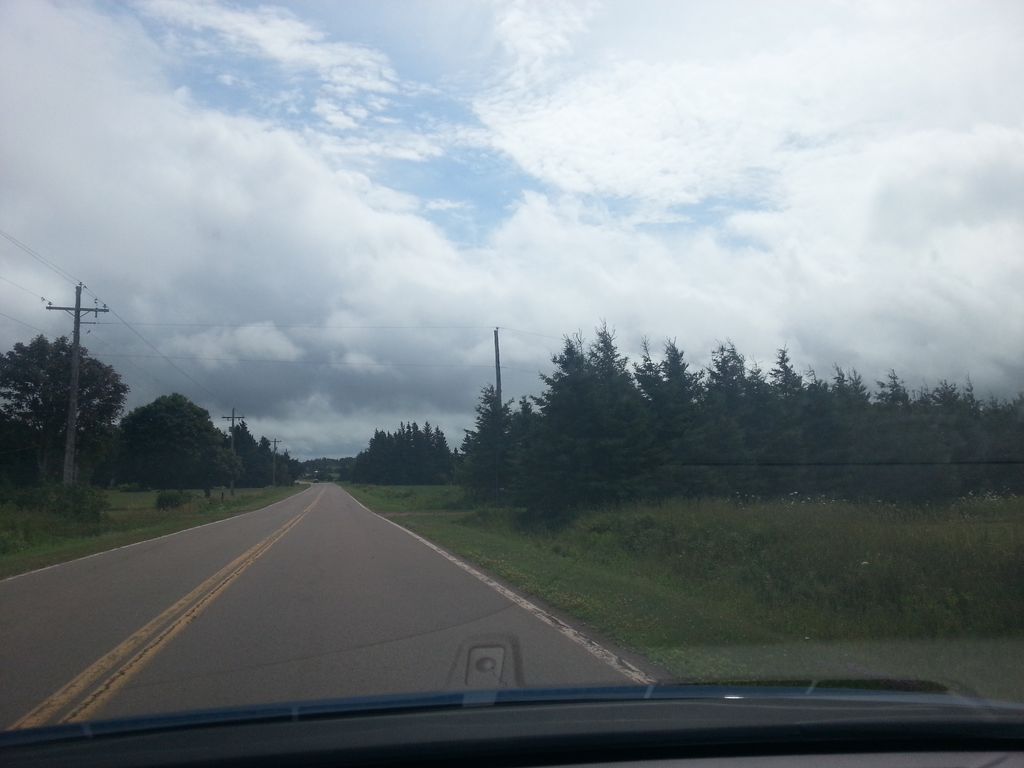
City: charlottetown